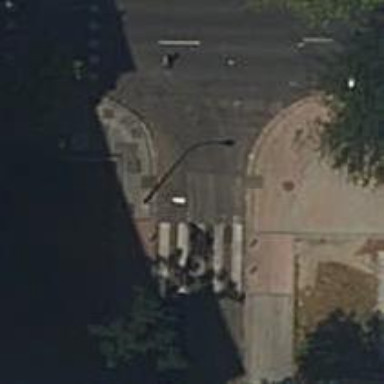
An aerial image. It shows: Marked crossing on the road.